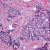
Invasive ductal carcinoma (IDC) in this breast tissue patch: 1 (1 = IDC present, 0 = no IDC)